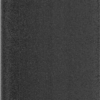
Label: dusty